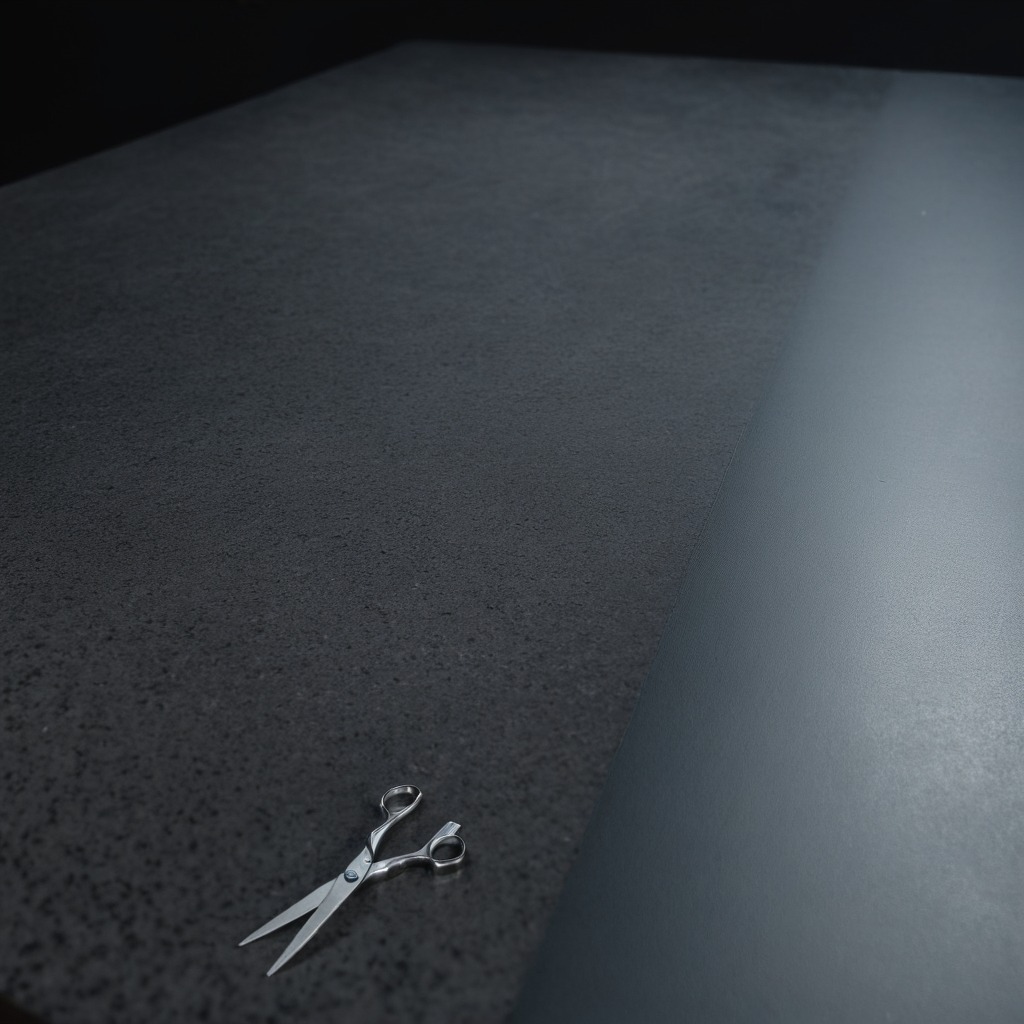
A scissor lying on a clean granite table inside a workshop at night dim ambient light soft shadows worn but